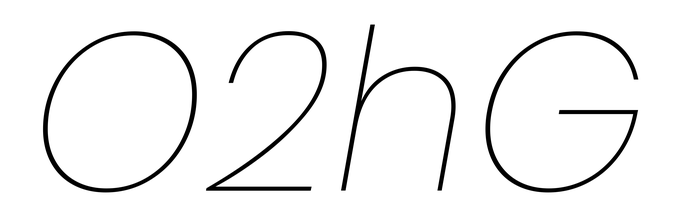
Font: Poppins-ThinItalic